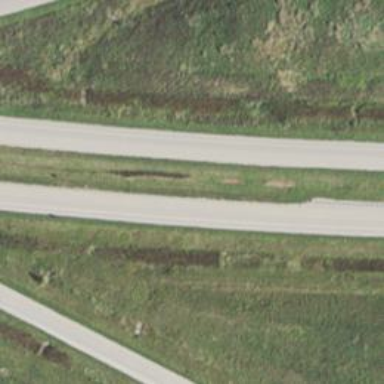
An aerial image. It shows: Motorway with expressway characteristics.